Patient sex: M
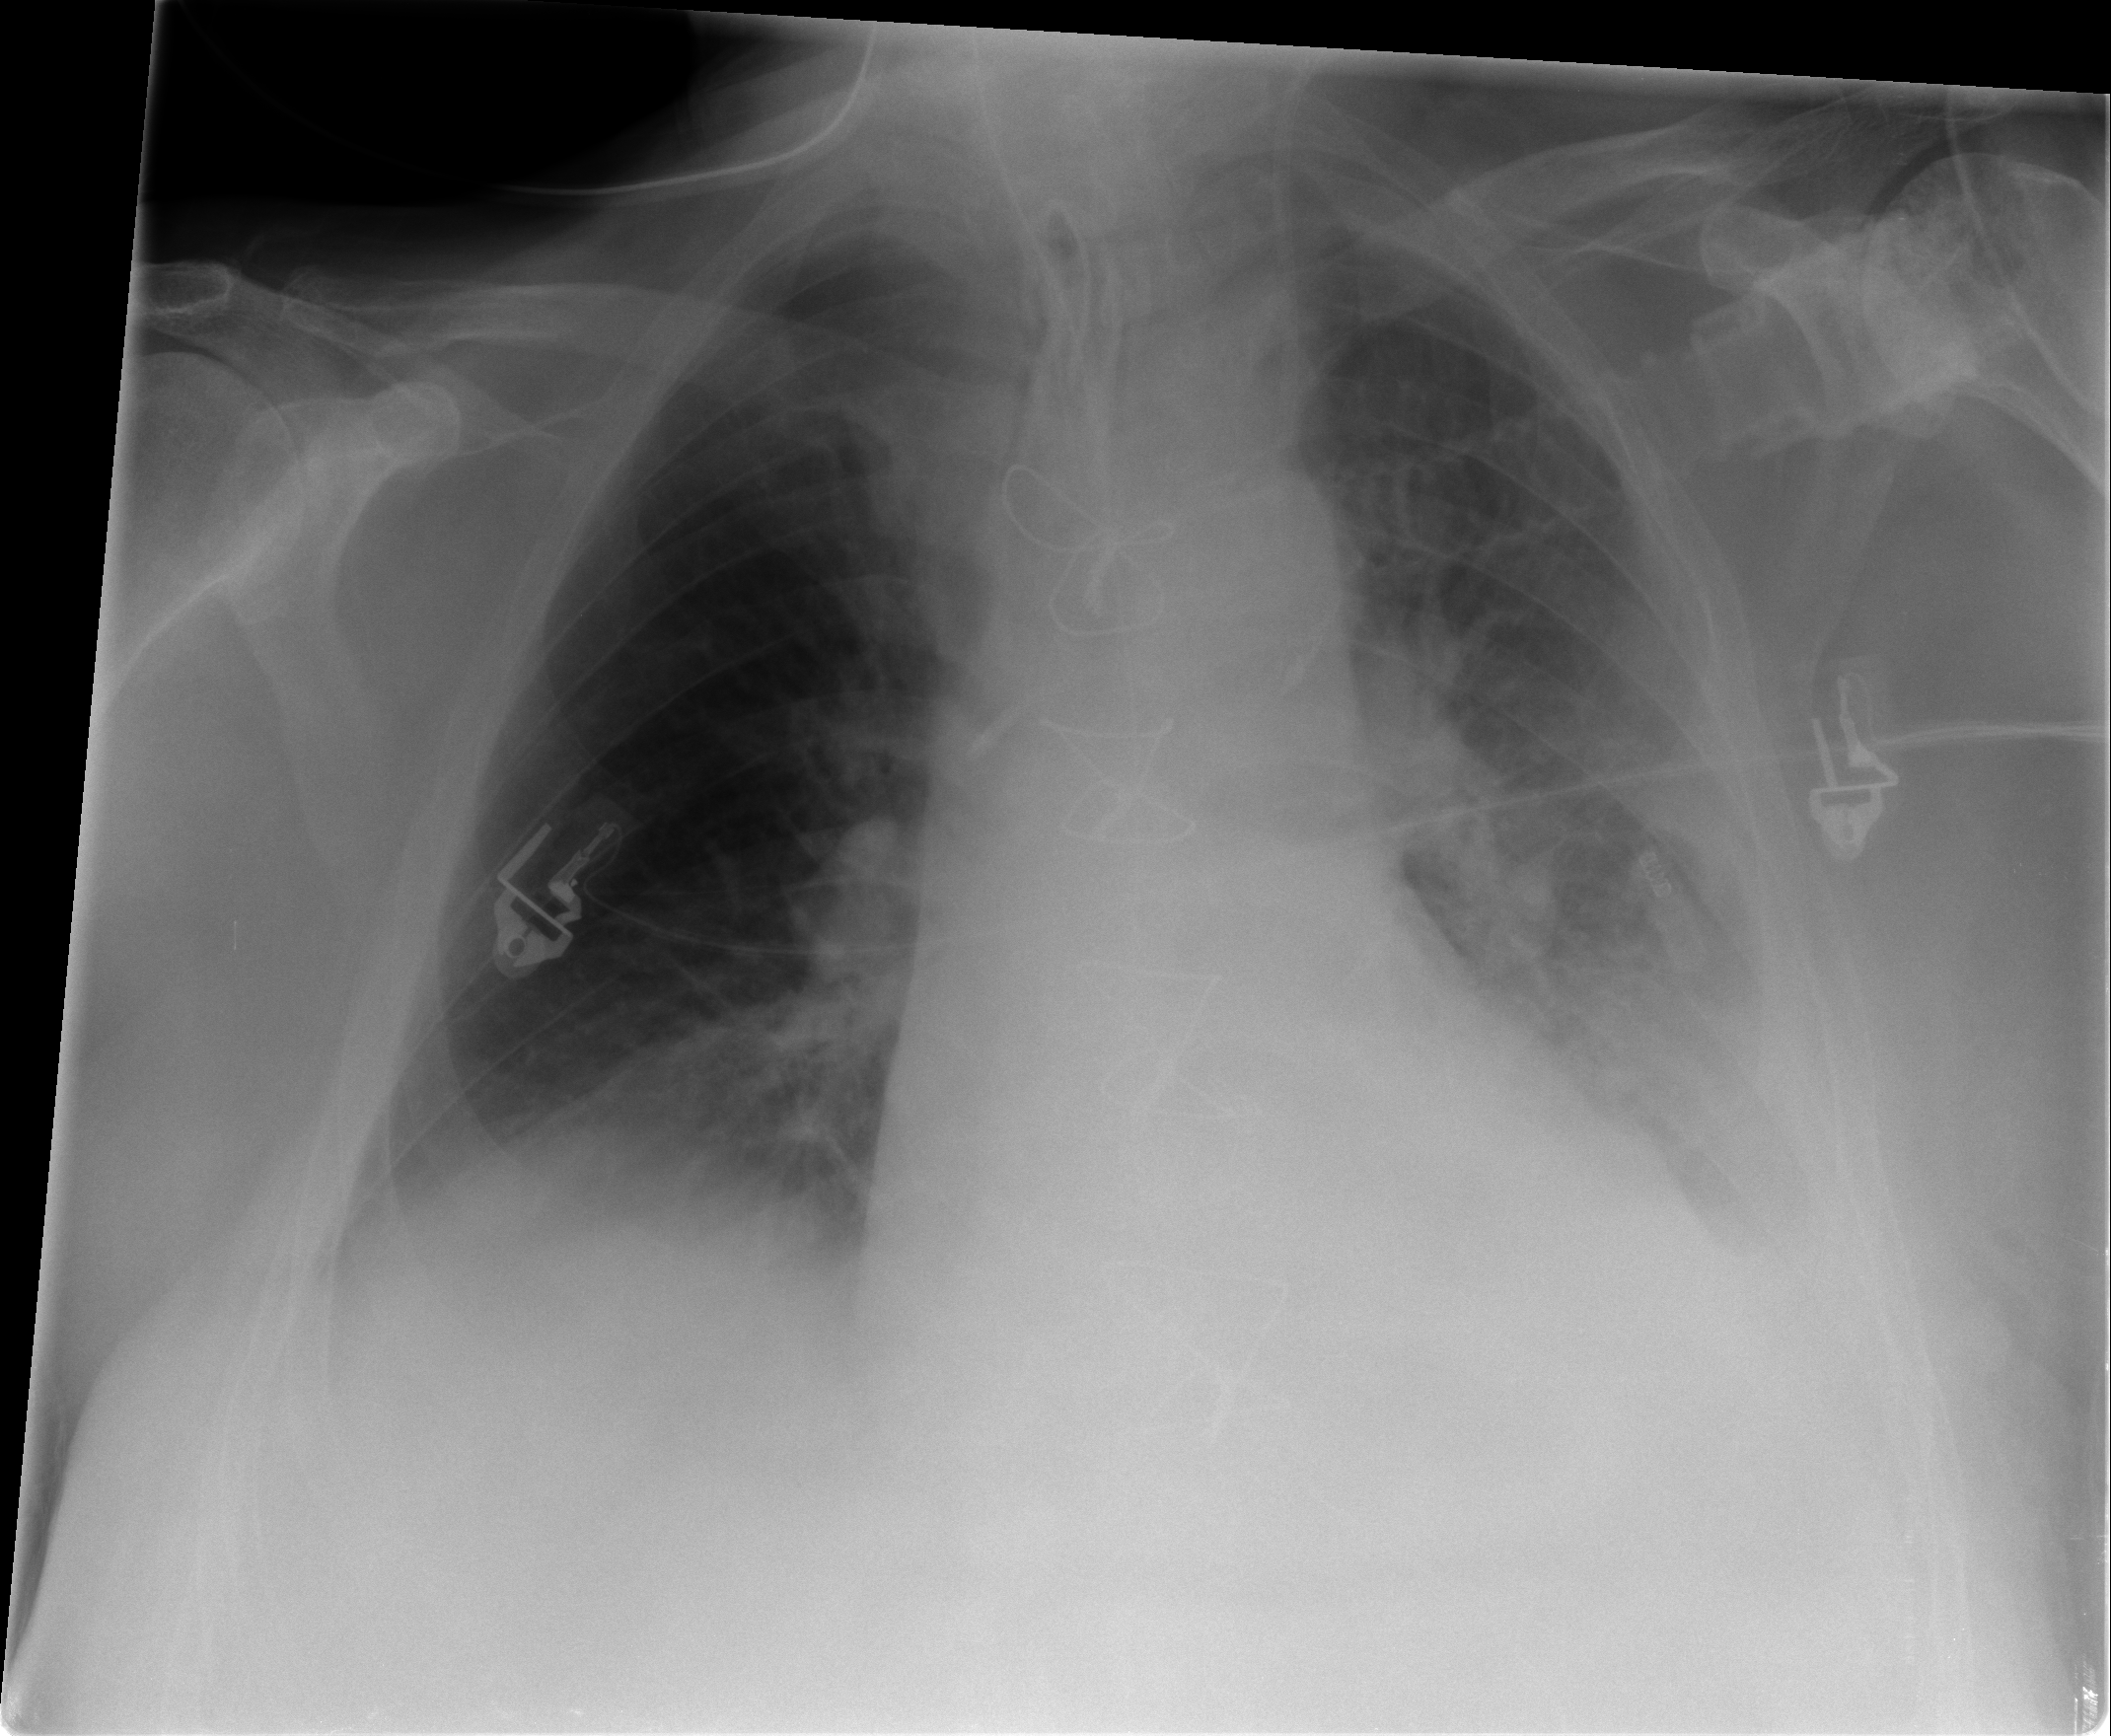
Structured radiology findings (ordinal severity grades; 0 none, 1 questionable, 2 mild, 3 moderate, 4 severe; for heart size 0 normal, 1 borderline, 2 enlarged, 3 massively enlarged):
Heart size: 2
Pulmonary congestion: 2
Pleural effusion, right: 2
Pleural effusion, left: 3
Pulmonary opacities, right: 0
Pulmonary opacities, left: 1
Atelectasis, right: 2
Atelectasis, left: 2